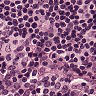
Metastatic tissue present: no